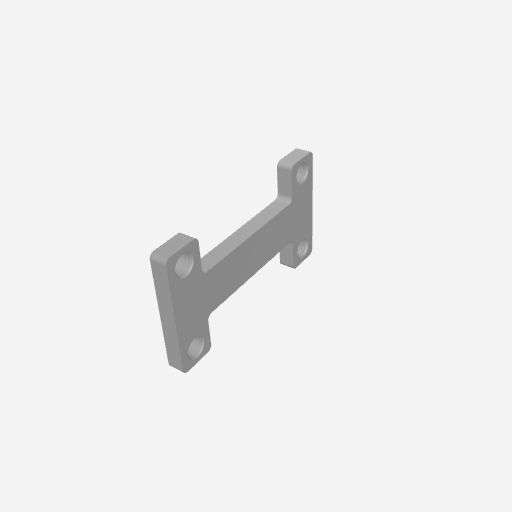
Part: SteelChannelConnectorPlate